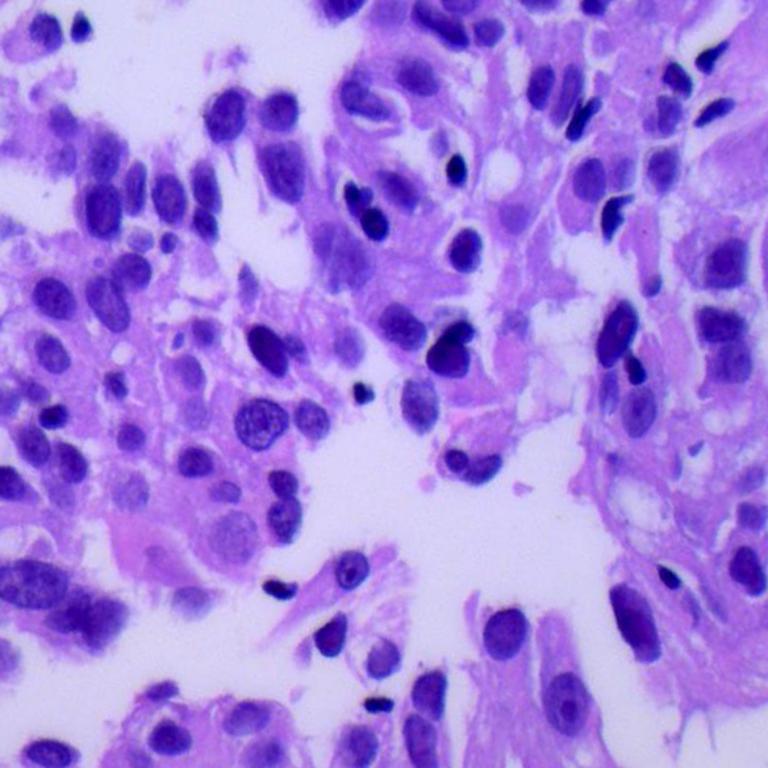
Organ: lung
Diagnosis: adenocarcinomas